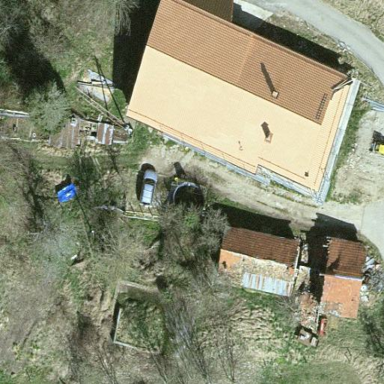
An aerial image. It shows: Farmyard area.